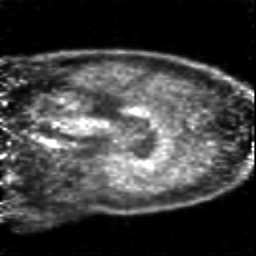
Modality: PET
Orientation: sagittal
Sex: male
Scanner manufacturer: siemens